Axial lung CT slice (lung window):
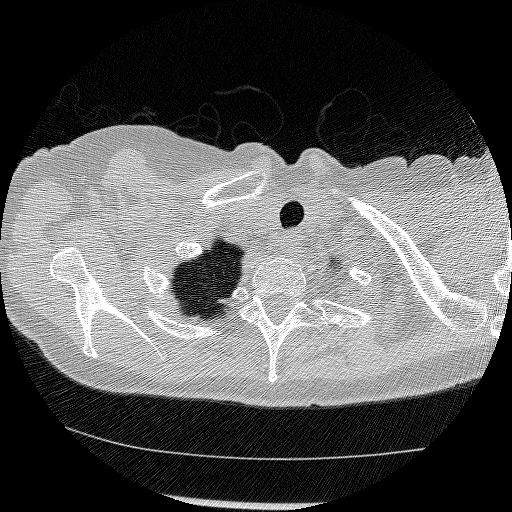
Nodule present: no